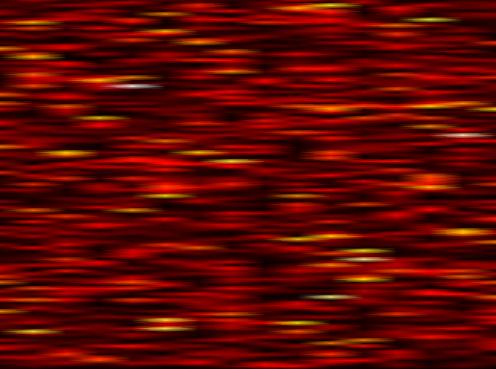
Label: WOLA